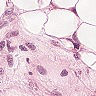
Metastatic tissue present: yes